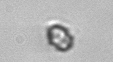
Label: Heterocapsa_rotundata